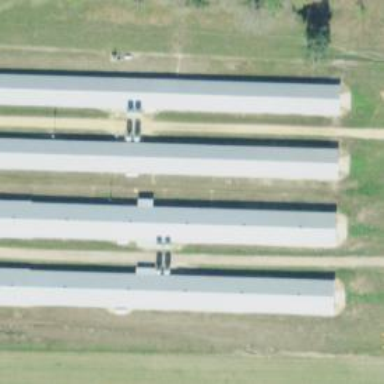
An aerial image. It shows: Poultry farmyard is depicted in the image.